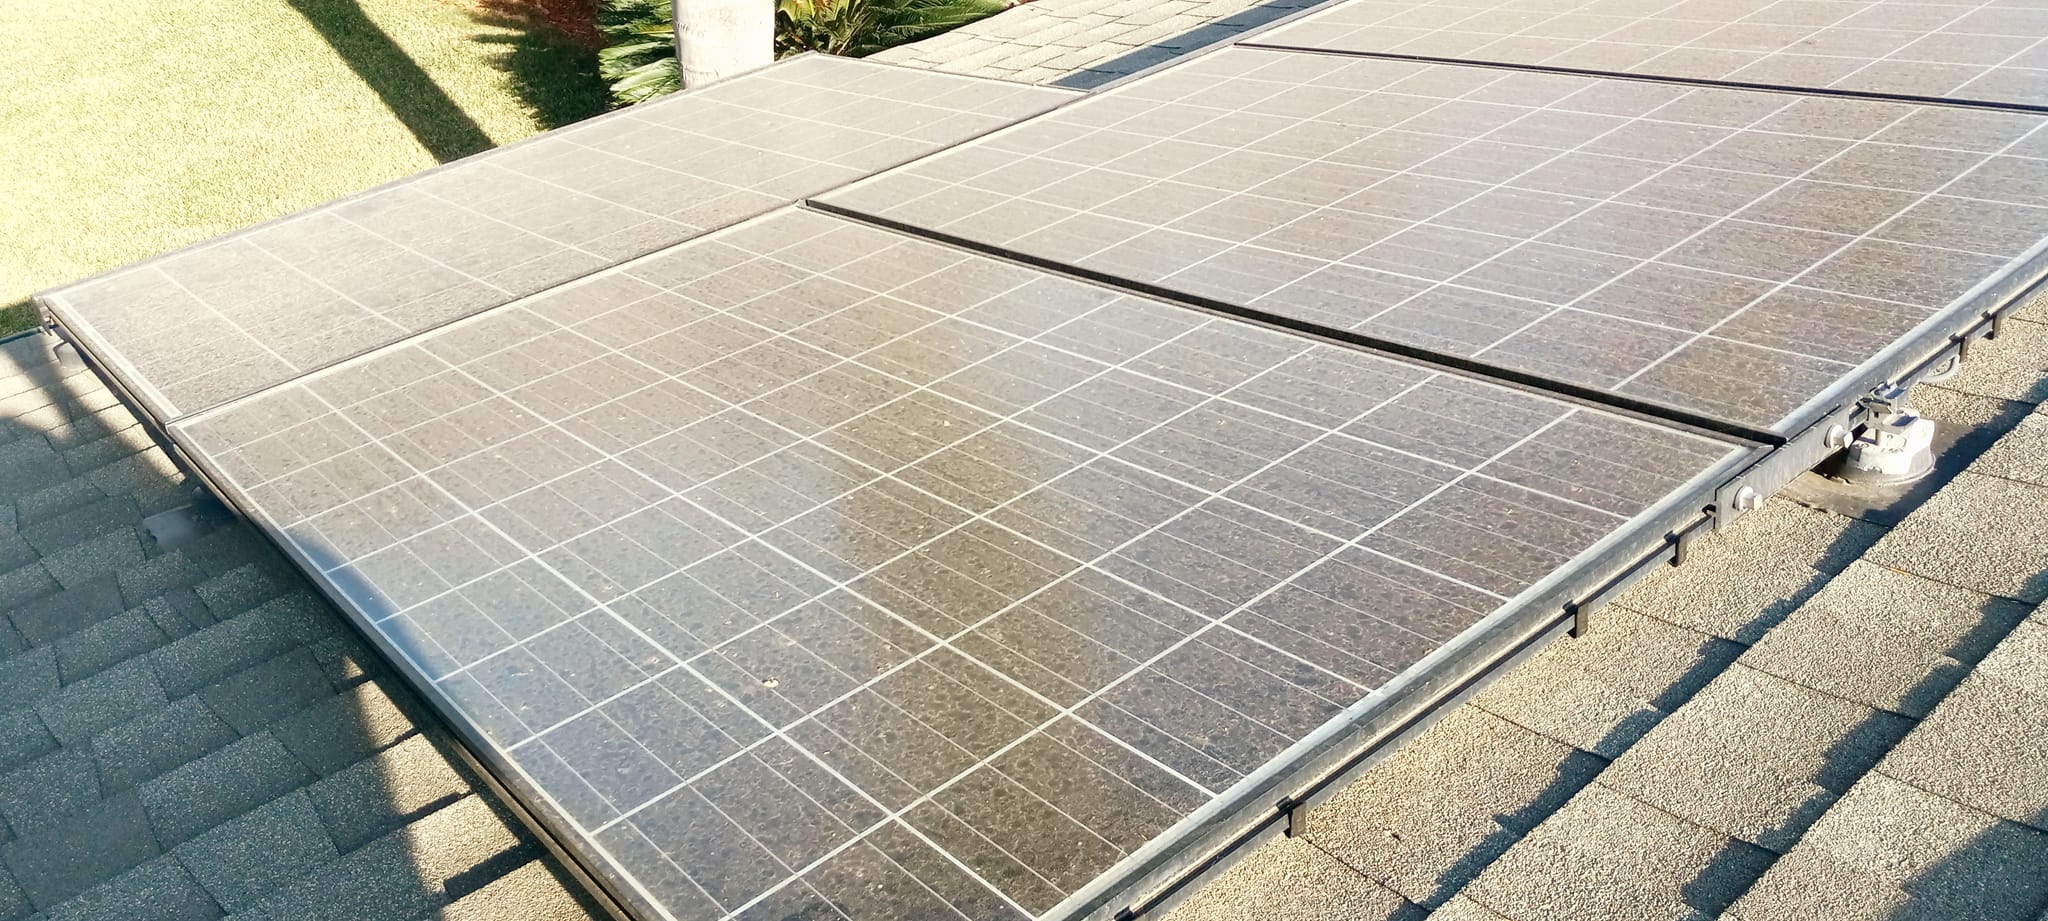
Label: Dusty